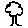
Label: tree